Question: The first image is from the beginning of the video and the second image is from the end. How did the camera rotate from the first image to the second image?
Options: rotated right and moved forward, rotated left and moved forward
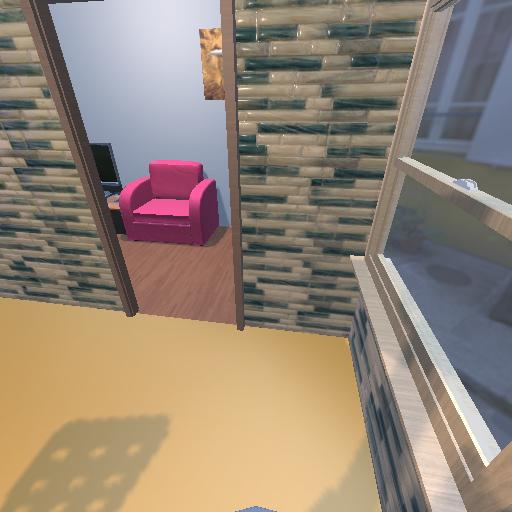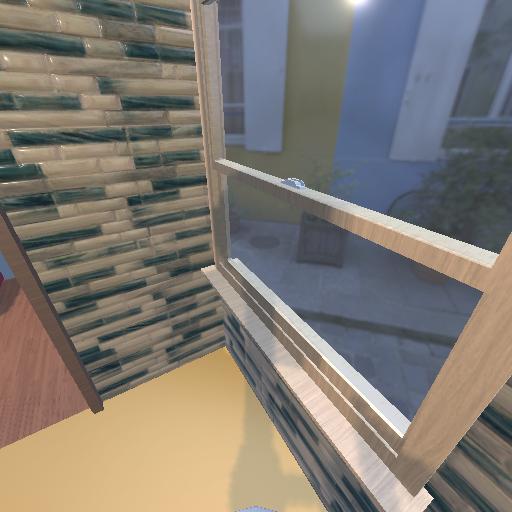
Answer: rotated right and moved forward